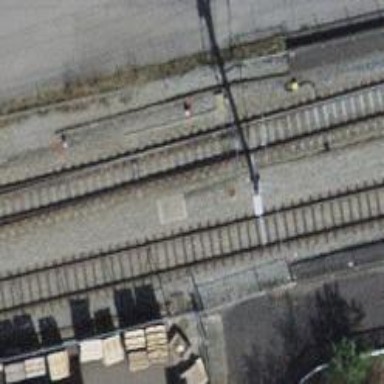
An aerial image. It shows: Railway siding with one electrified track and contact line.